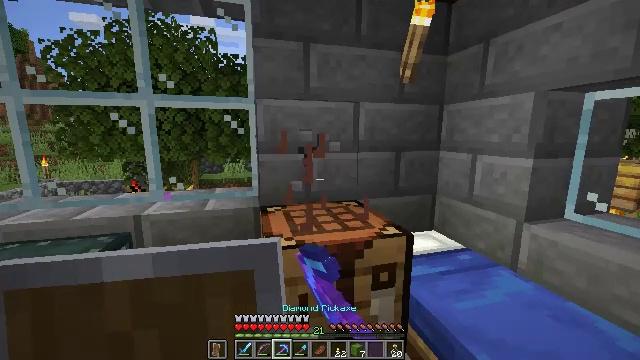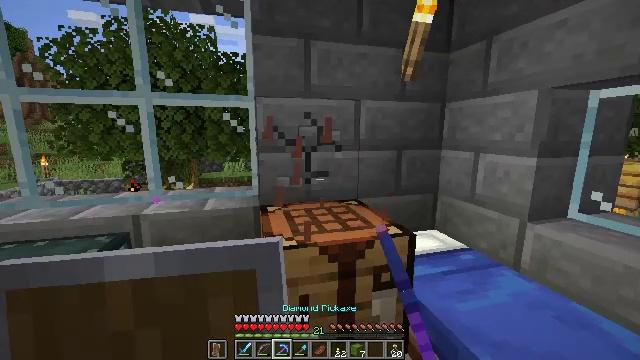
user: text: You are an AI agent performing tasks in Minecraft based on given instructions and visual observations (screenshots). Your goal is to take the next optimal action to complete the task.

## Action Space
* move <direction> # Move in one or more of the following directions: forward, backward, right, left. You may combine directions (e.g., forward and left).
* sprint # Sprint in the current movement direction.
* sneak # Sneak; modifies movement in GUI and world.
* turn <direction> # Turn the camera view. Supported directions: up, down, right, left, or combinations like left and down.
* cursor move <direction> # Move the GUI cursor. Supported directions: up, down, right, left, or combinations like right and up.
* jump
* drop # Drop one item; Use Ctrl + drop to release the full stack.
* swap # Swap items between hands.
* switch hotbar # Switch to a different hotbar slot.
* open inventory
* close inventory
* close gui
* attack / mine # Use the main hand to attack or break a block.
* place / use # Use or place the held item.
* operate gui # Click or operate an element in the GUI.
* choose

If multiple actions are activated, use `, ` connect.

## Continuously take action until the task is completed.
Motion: motion action
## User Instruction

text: Collect the potted cactus for your inventory.
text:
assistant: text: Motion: attack / mine
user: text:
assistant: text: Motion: no_op